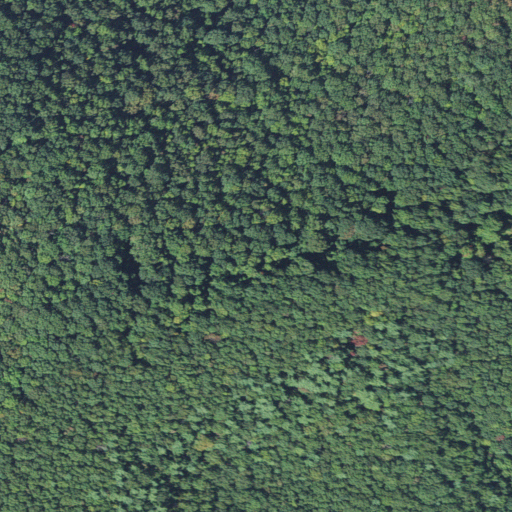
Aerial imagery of mountain in North Carolina named Scott Mountain containing deciduous forest and mixed forest